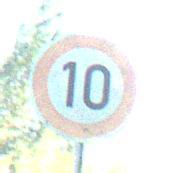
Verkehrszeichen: Geschwindigkeit10
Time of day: MorningAfternoon
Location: Outdoor (Nature)
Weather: Clear
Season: NotSpecified
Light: Natural